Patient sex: M
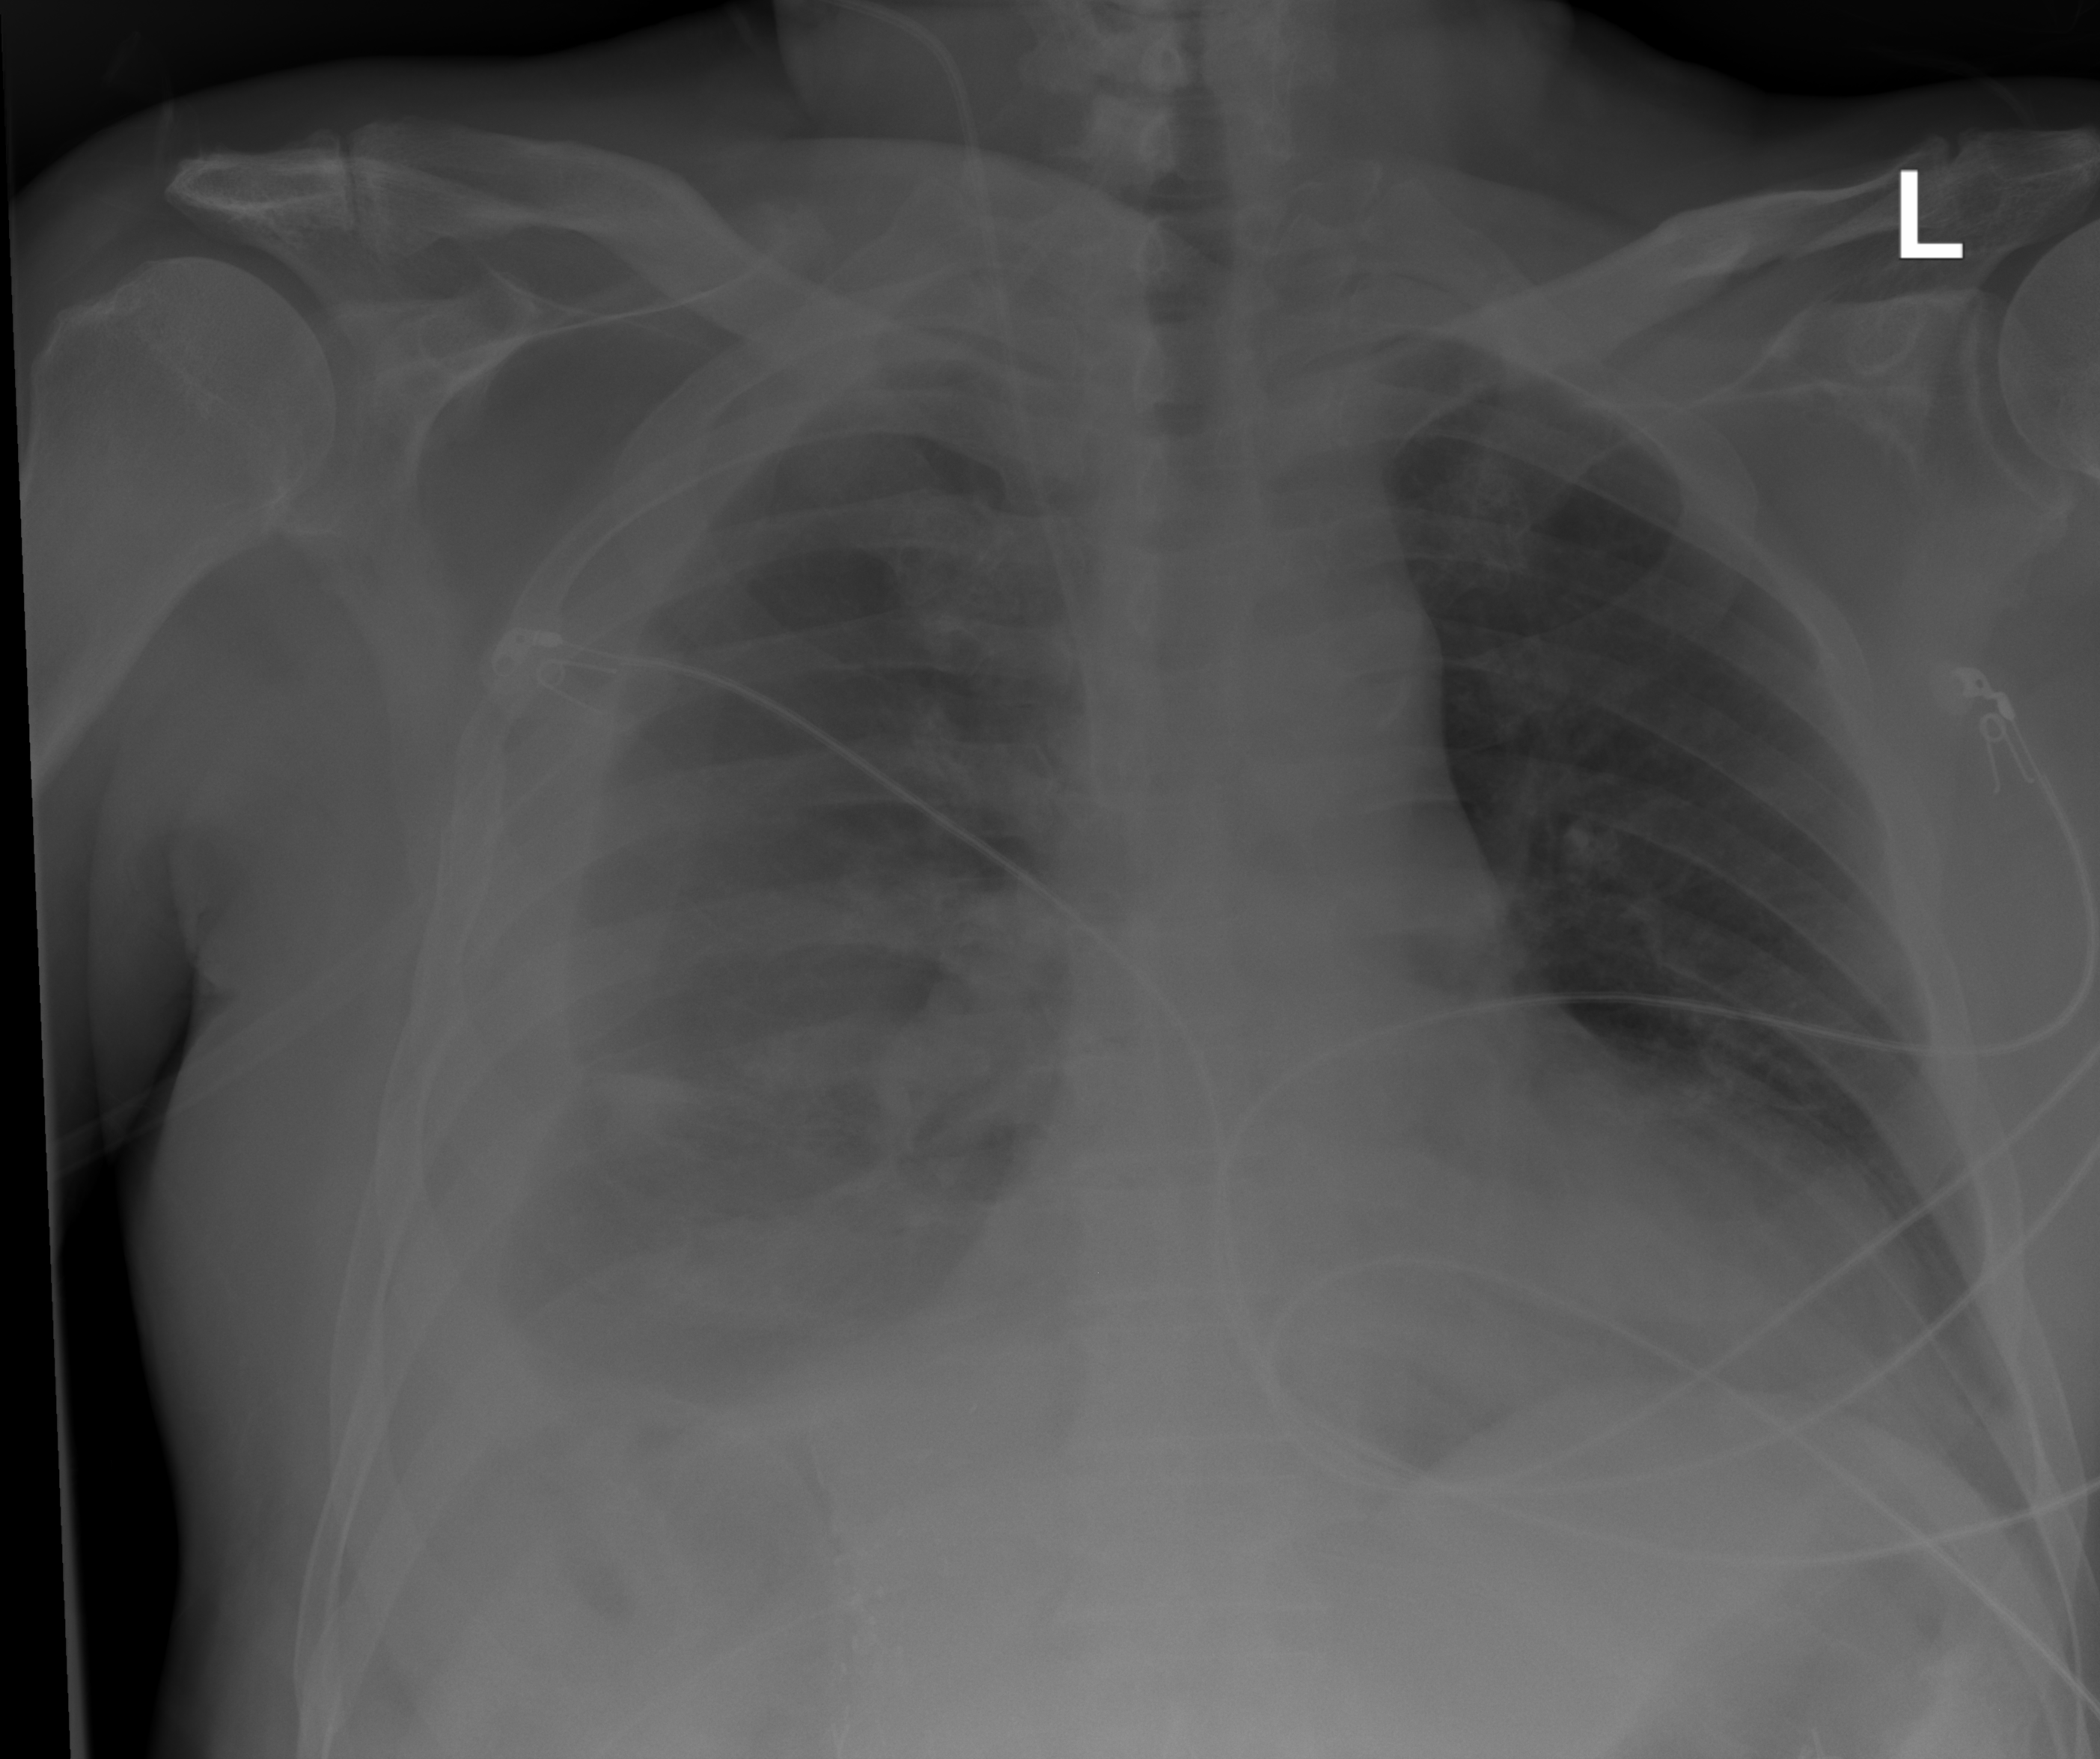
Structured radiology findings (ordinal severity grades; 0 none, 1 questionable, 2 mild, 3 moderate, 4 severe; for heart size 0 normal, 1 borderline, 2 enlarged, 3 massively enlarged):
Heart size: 0
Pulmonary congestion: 0
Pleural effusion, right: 3
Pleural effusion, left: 0
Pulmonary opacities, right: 2
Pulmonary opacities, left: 0
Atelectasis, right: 3
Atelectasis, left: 0